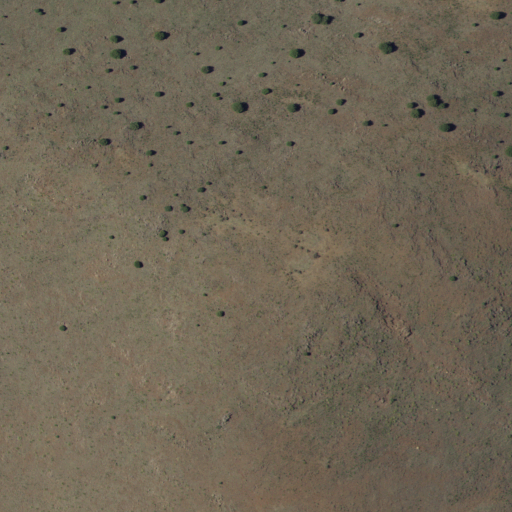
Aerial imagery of mountain in New Mexico named Mud Spring Mountain containing shrub, grassland, and evergreen forest